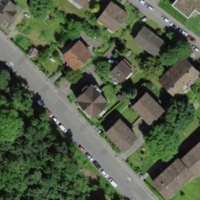
EUNIS habitat code: 55
Species observed at this site:
Erinaceus europaeus
Valgus hemipterus
Cardamine pratensis
Hedera helix
Ranunculus repens